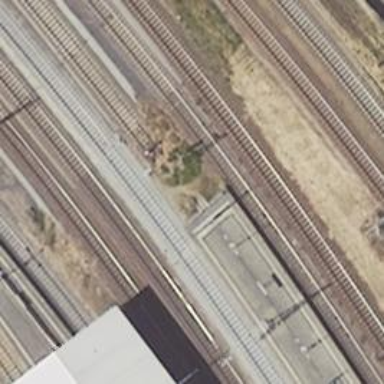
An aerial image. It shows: Railway signal.